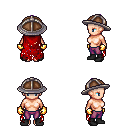
a pixel art fantasy rpg character, female body template, human, light skin, red tattered cape, magenta pants, purple short mohawk hairstyle, chain helm, gold gloves, black shoes, four views (front, back, left, right), 2x2 character sprite sheet, small pixel art, hard edges, no anti-aliasing